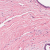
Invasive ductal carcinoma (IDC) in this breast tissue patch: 0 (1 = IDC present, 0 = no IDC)